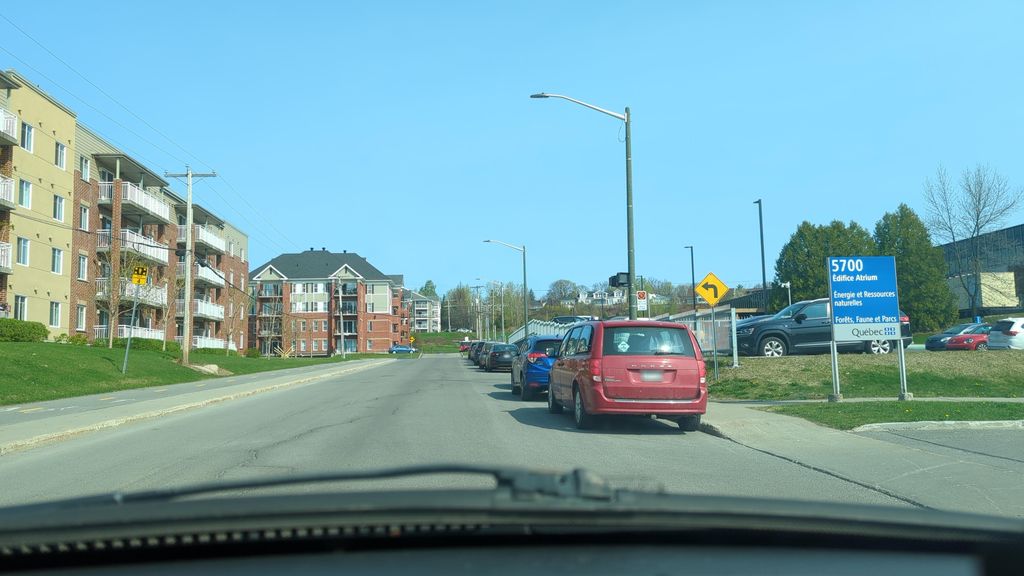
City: quebec_city